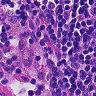
Metastatic tissue present: no